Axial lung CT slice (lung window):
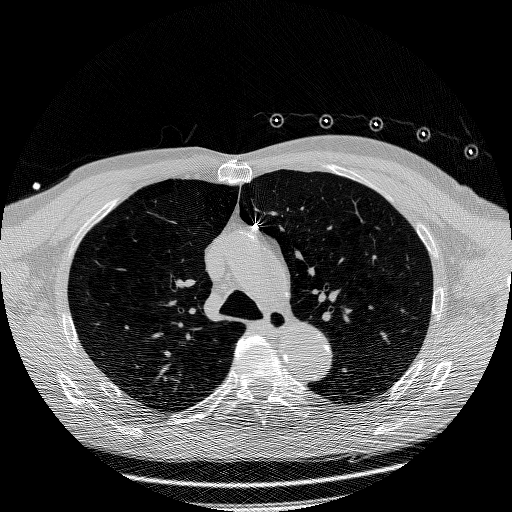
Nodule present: no